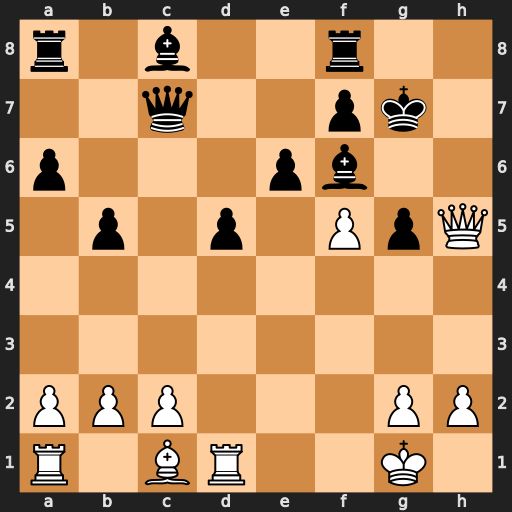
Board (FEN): r1b2r2/2q2pk1/p3pb2/1p1p1PpQ/8/8/PPP3PP/R1BR2K1
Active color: w
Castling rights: -
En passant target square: -
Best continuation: Bxg5 Rh8 Bxf6+ Kxf6 Qxh8+